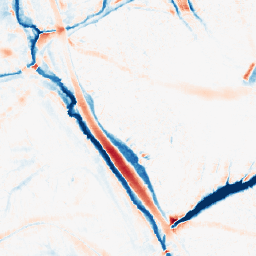
Category: morphological
Decomposition family: morphological_ellipse
Decomposition parameters: operation: average
width: 20
height: 20
Upsampling method: nearest
Upsampling parameters: scale: 2
Upsampling scale: 2